【题型】选择题　【知识点】向量　【难度】easy
如图，在平行四边形$ABCD$中，$F$为$CD$的中点，$\overrightarrow{BC} = 3\overrightarrow{BE}$，则$\overrightarrow{EF} = \boldsymbol{(\ \ )}$

A．$\dfrac{5}{6}\overrightarrow{BC} - \dfrac{1}{2}\overrightarrow{AC}$ \quad B．$\dfrac{7}{6}\overrightarrow{BC} - \dfrac{1}{2}\overrightarrow{AC}$ \quad C．$\dfrac{7}{6}\overrightarrow{BC} + \dfrac{1}{2}\overrightarrow{AC}$ \quad D．$\dfrac{5}{6}\overrightarrow{BC} + \dfrac{1}{2}\overrightarrow{AC}$
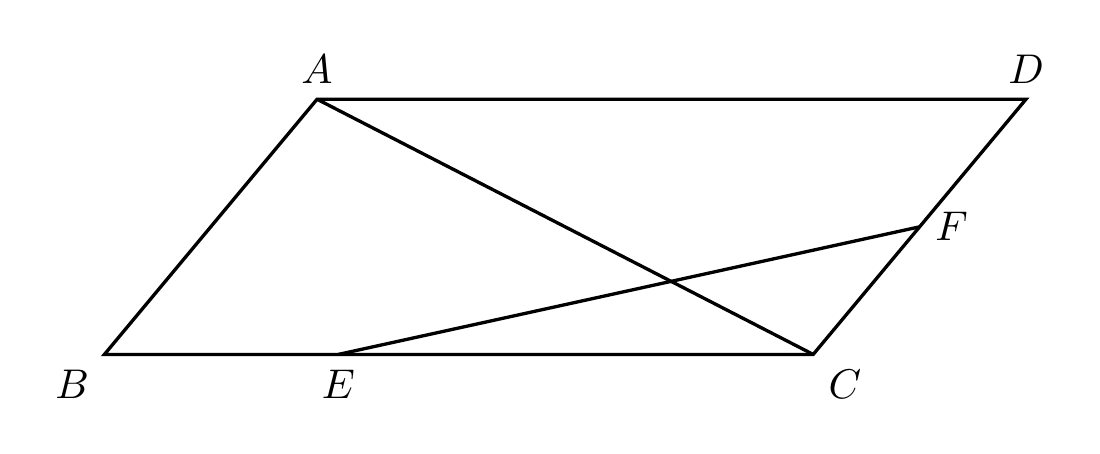
【解答】
【答案】$\boldsymbol{B}$

【分析】结合图形，根据平面向量基本定理用$\overrightarrow{BC}$，$\overrightarrow{AC}$将向量$\overrightarrow{EF}$表示出来即可。

【解答】解：$\because$在平行四边形$ABCD$中，$F$为$CD$的中点，$\overrightarrow{BC} = 3\overrightarrow{BE}$，\\
$\therefore \overrightarrow{EF} = \overrightarrow{EC} + \overrightarrow{CF} = \dfrac{2}{3}\overrightarrow{BC} + \dfrac{1}{2}\overrightarrow{BA} = \dfrac{2}{3}\overrightarrow{BC} + \dfrac{1}{2}(\overrightarrow{BC} + \overrightarrow{CA})$\\
$= \dfrac{7}{6}\overrightarrow{BC} + \dfrac{1}{2}\overrightarrow{CA} = \dfrac{7}{6}\overrightarrow{BC} - \dfrac{1}{2}\overrightarrow{AC}$。

故选：$\boldsymbol{B}$。

【点评】本题主要考查用平面向量的基底表示平面向量，考查运算求解能力，属于基础题。